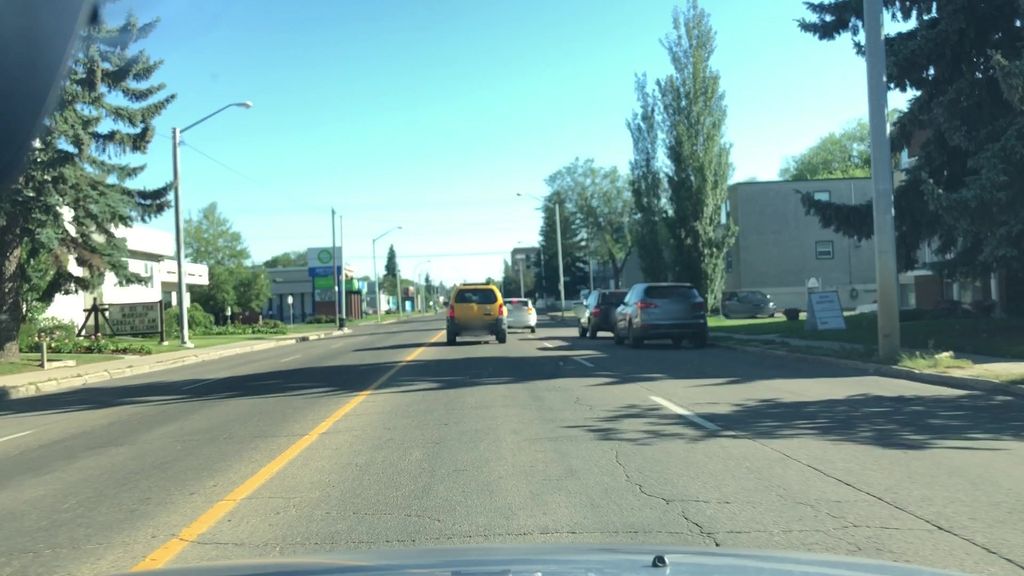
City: edmonton